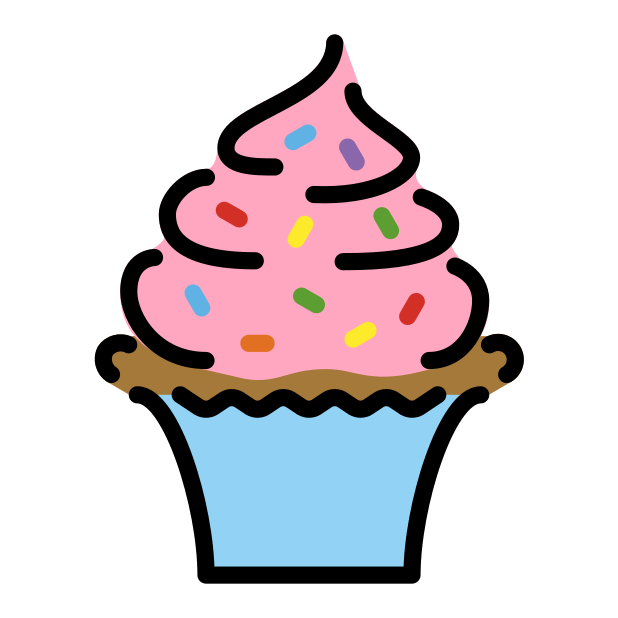
Emoji: 🧁
Name: cupcake
Unicode: 0x1f9c1